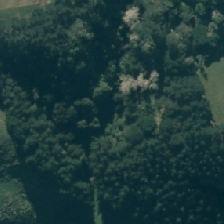
Land cover: indigenous_forest